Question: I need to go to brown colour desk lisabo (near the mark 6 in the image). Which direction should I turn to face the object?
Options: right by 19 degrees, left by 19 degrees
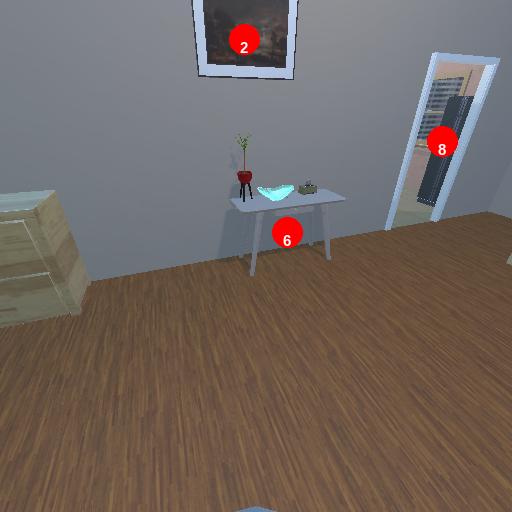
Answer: right by 19 degrees